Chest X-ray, PA view. Patient: 9 years old, sex F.
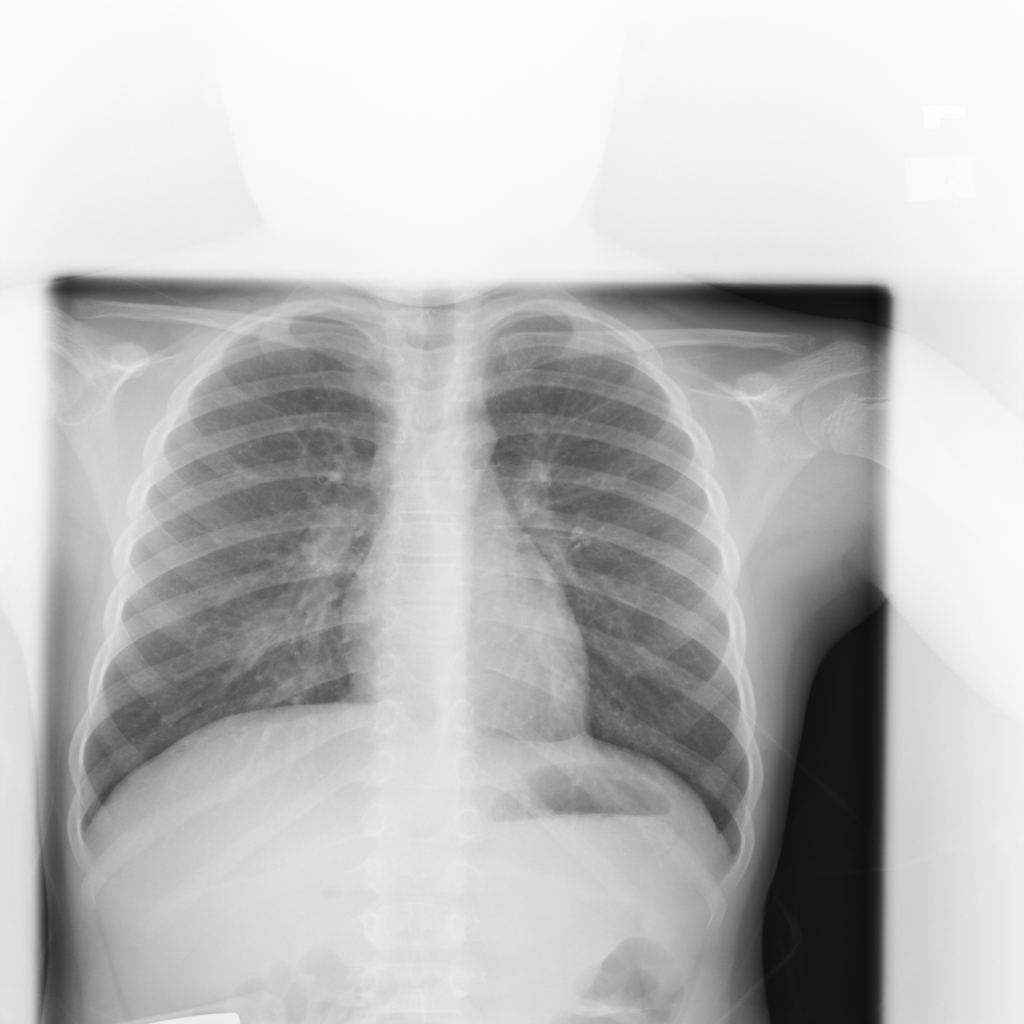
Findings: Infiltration